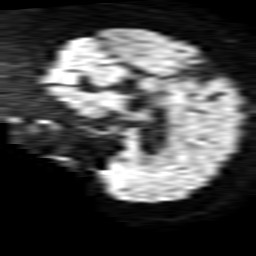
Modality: TRACE
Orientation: sagittal
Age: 60
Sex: female
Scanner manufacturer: philips
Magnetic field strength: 1.5 T
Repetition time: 3.684 s
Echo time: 0.09411 s